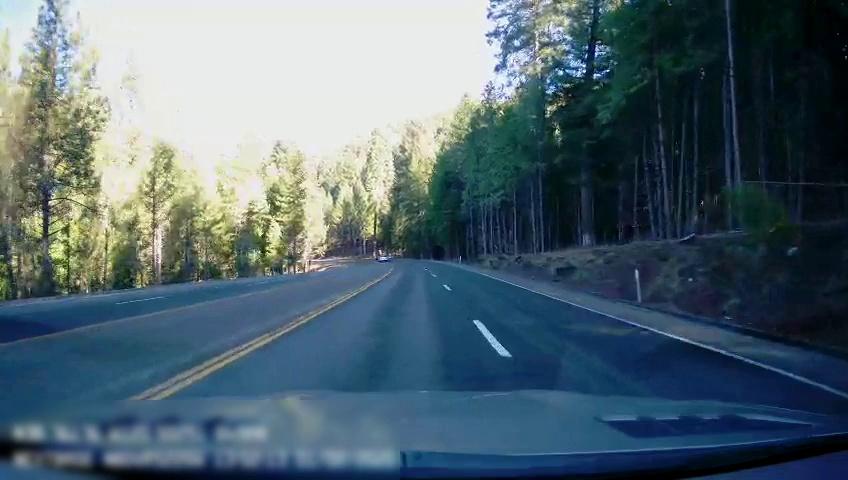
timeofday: Day
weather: Sunny
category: Drivable Space
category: Vehicles | SUV
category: Lanes | Current Lane
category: Lanes | Alternate Lane
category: Lanes | Current Lane
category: Lanes | Alternate Lane
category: Lanes | Opposite Lane
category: Lanes | Opposite Lane
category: Lanes | Opposite Lane